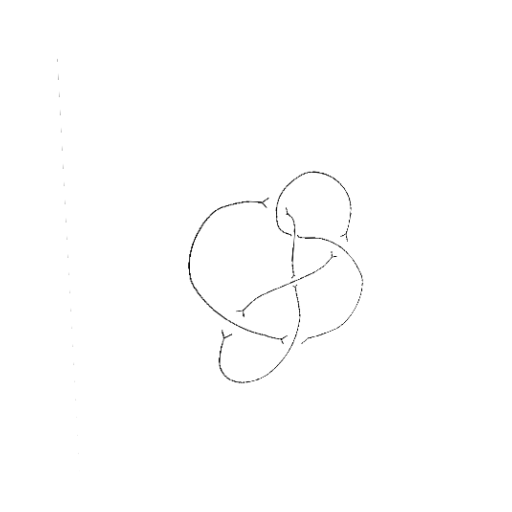
Crossing number: 6